Platform: macOS
Application: Chrome
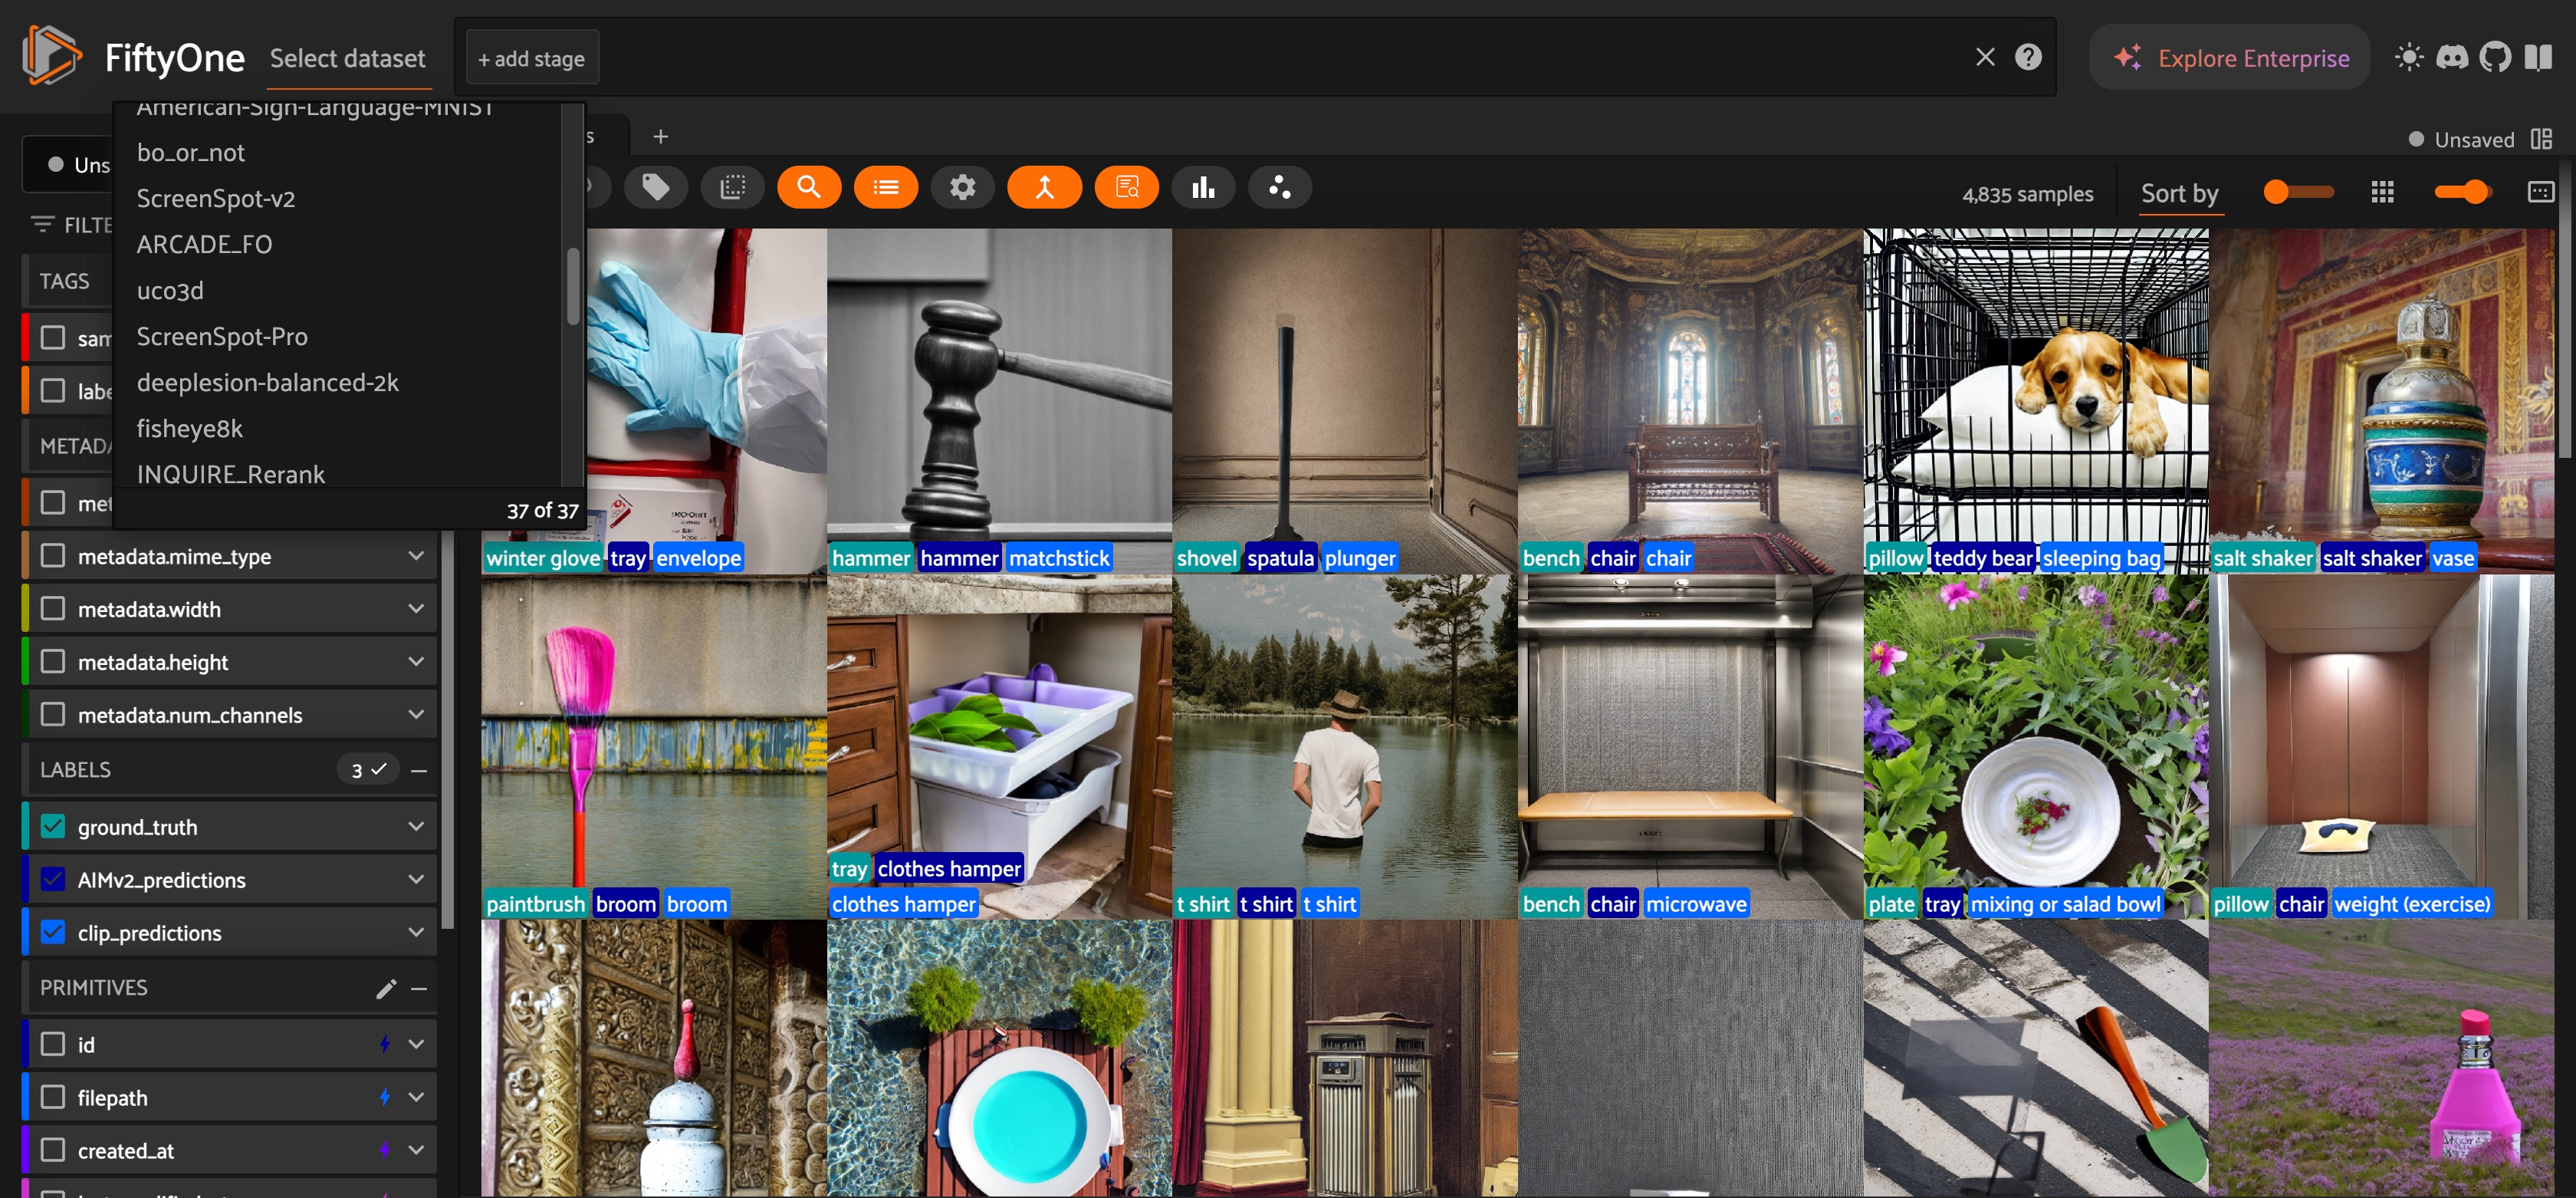
task_description: Scroll up on Select dataset menu
action_type: click
element_info: Slider
steps_since_start: 1

task_description: Scroll up on Select dataset menu
action_type: drag
element_info: Slider
steps_since_start: 1

task_description: Scroll down on Select dataset menu
action_type: drag
element_info: Slider
steps_since_start: 1
task_description: Find Select dataset menu
action_type: hover
element_info: Menu Item
steps_since_start: 1